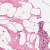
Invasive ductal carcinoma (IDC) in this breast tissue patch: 0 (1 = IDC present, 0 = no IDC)